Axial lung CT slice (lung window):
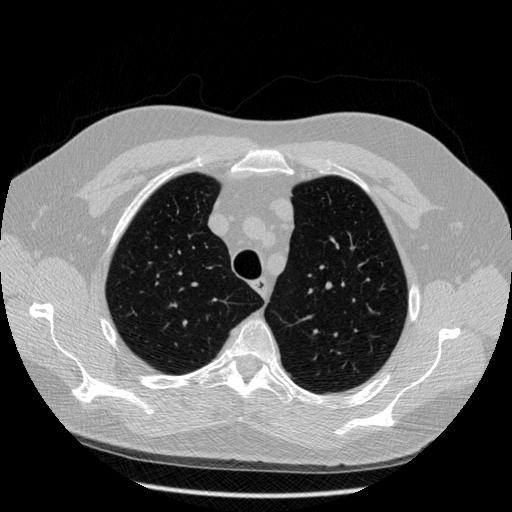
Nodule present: no